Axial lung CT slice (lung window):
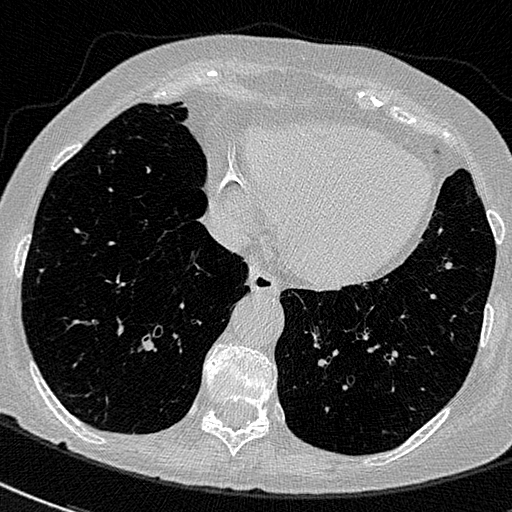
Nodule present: no